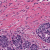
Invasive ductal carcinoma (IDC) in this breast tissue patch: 1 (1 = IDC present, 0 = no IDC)